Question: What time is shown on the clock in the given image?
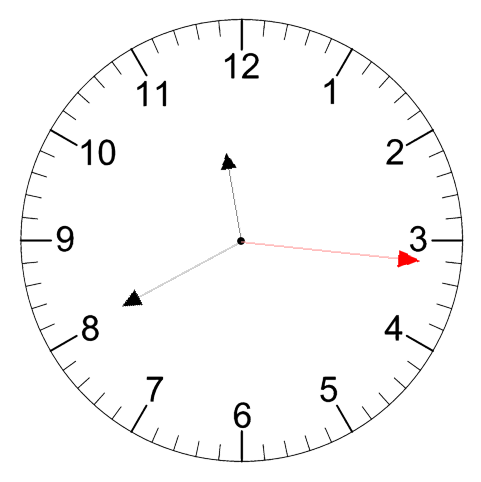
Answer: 11:40:16